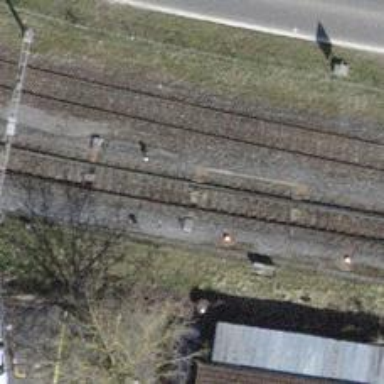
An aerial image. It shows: Railway switch.